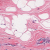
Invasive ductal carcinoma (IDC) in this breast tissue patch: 0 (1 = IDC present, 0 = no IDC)